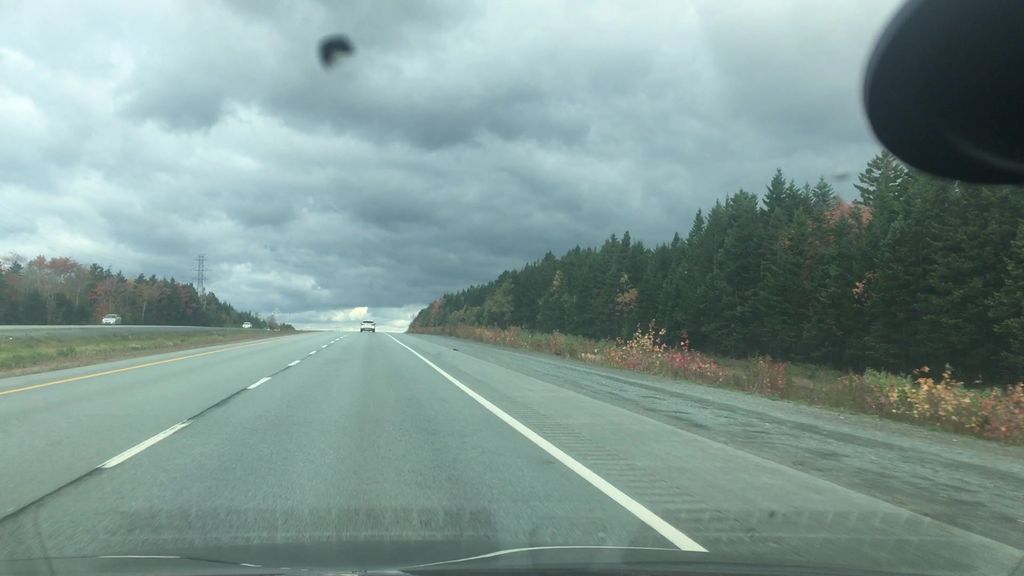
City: halifax